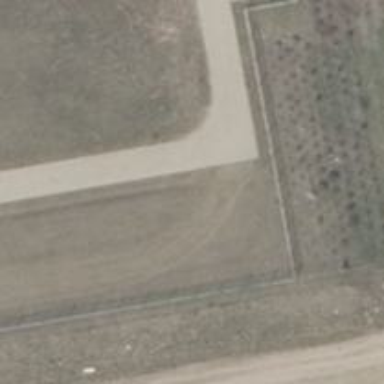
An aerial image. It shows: Driveway leading to service road.